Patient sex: M
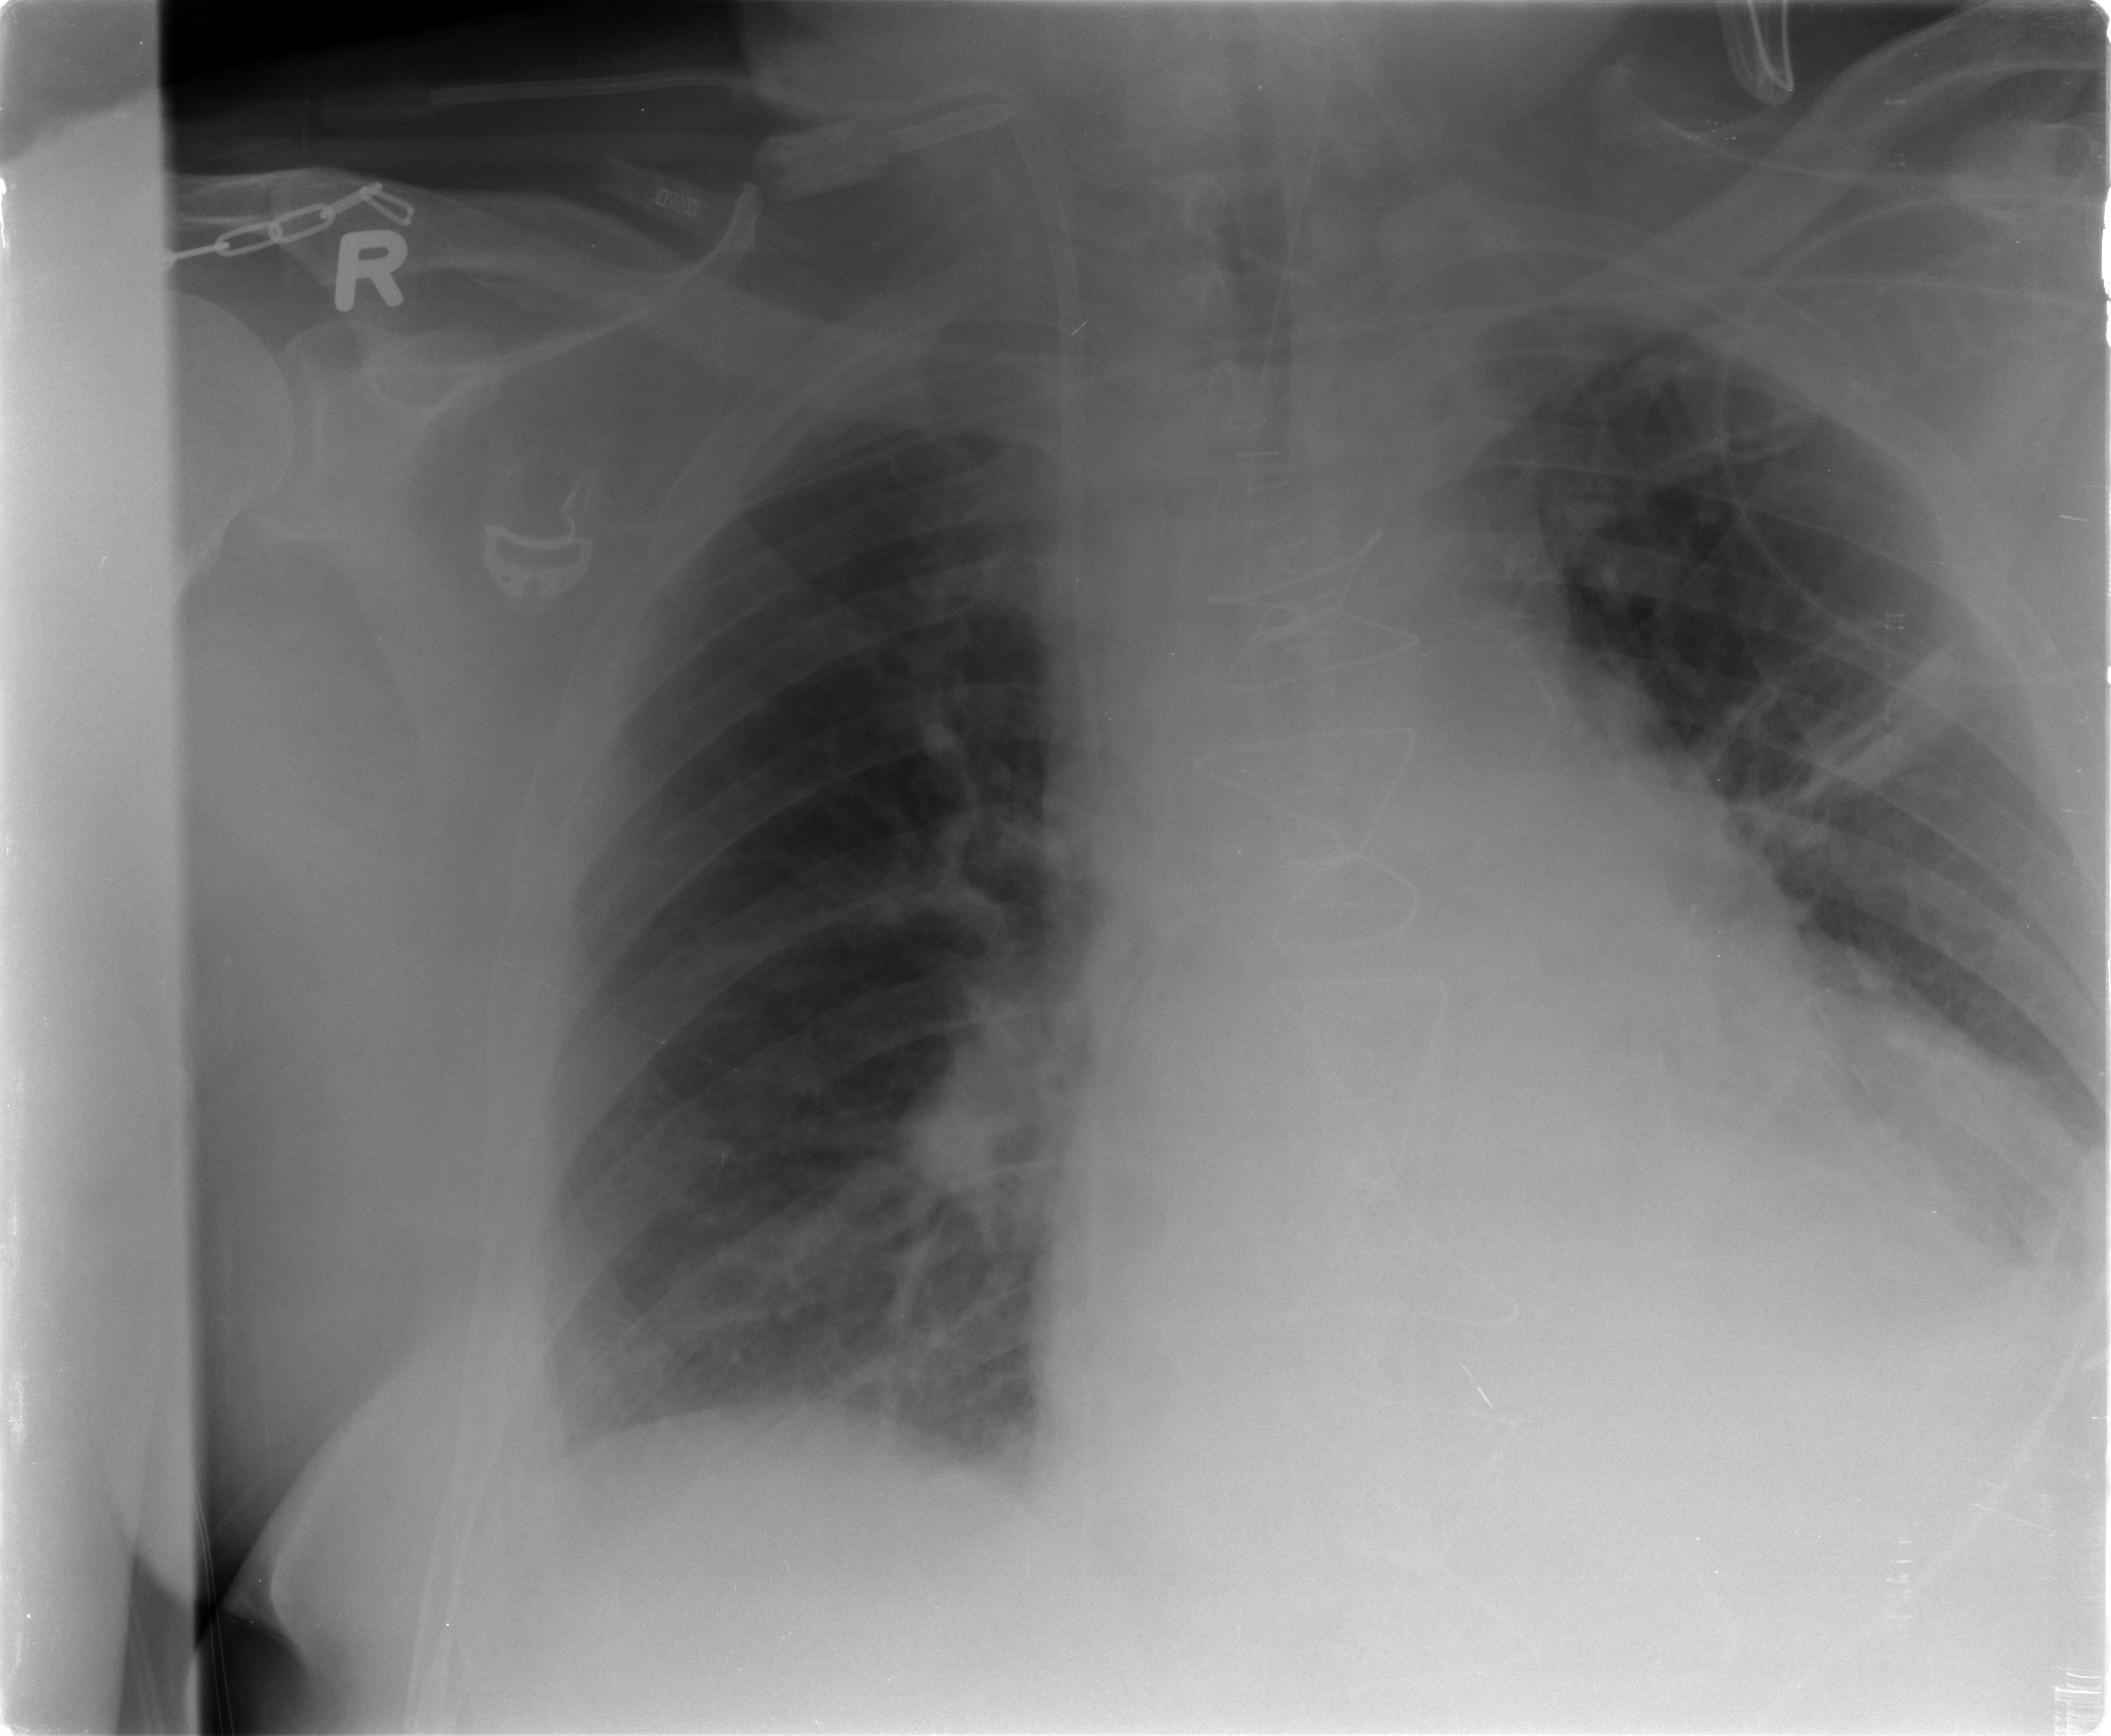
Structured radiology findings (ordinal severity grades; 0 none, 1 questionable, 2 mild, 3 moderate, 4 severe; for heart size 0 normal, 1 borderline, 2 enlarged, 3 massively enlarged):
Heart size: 2
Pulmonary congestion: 0
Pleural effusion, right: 0
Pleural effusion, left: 2
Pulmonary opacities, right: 0
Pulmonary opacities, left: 0
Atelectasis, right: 0
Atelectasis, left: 2